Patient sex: F
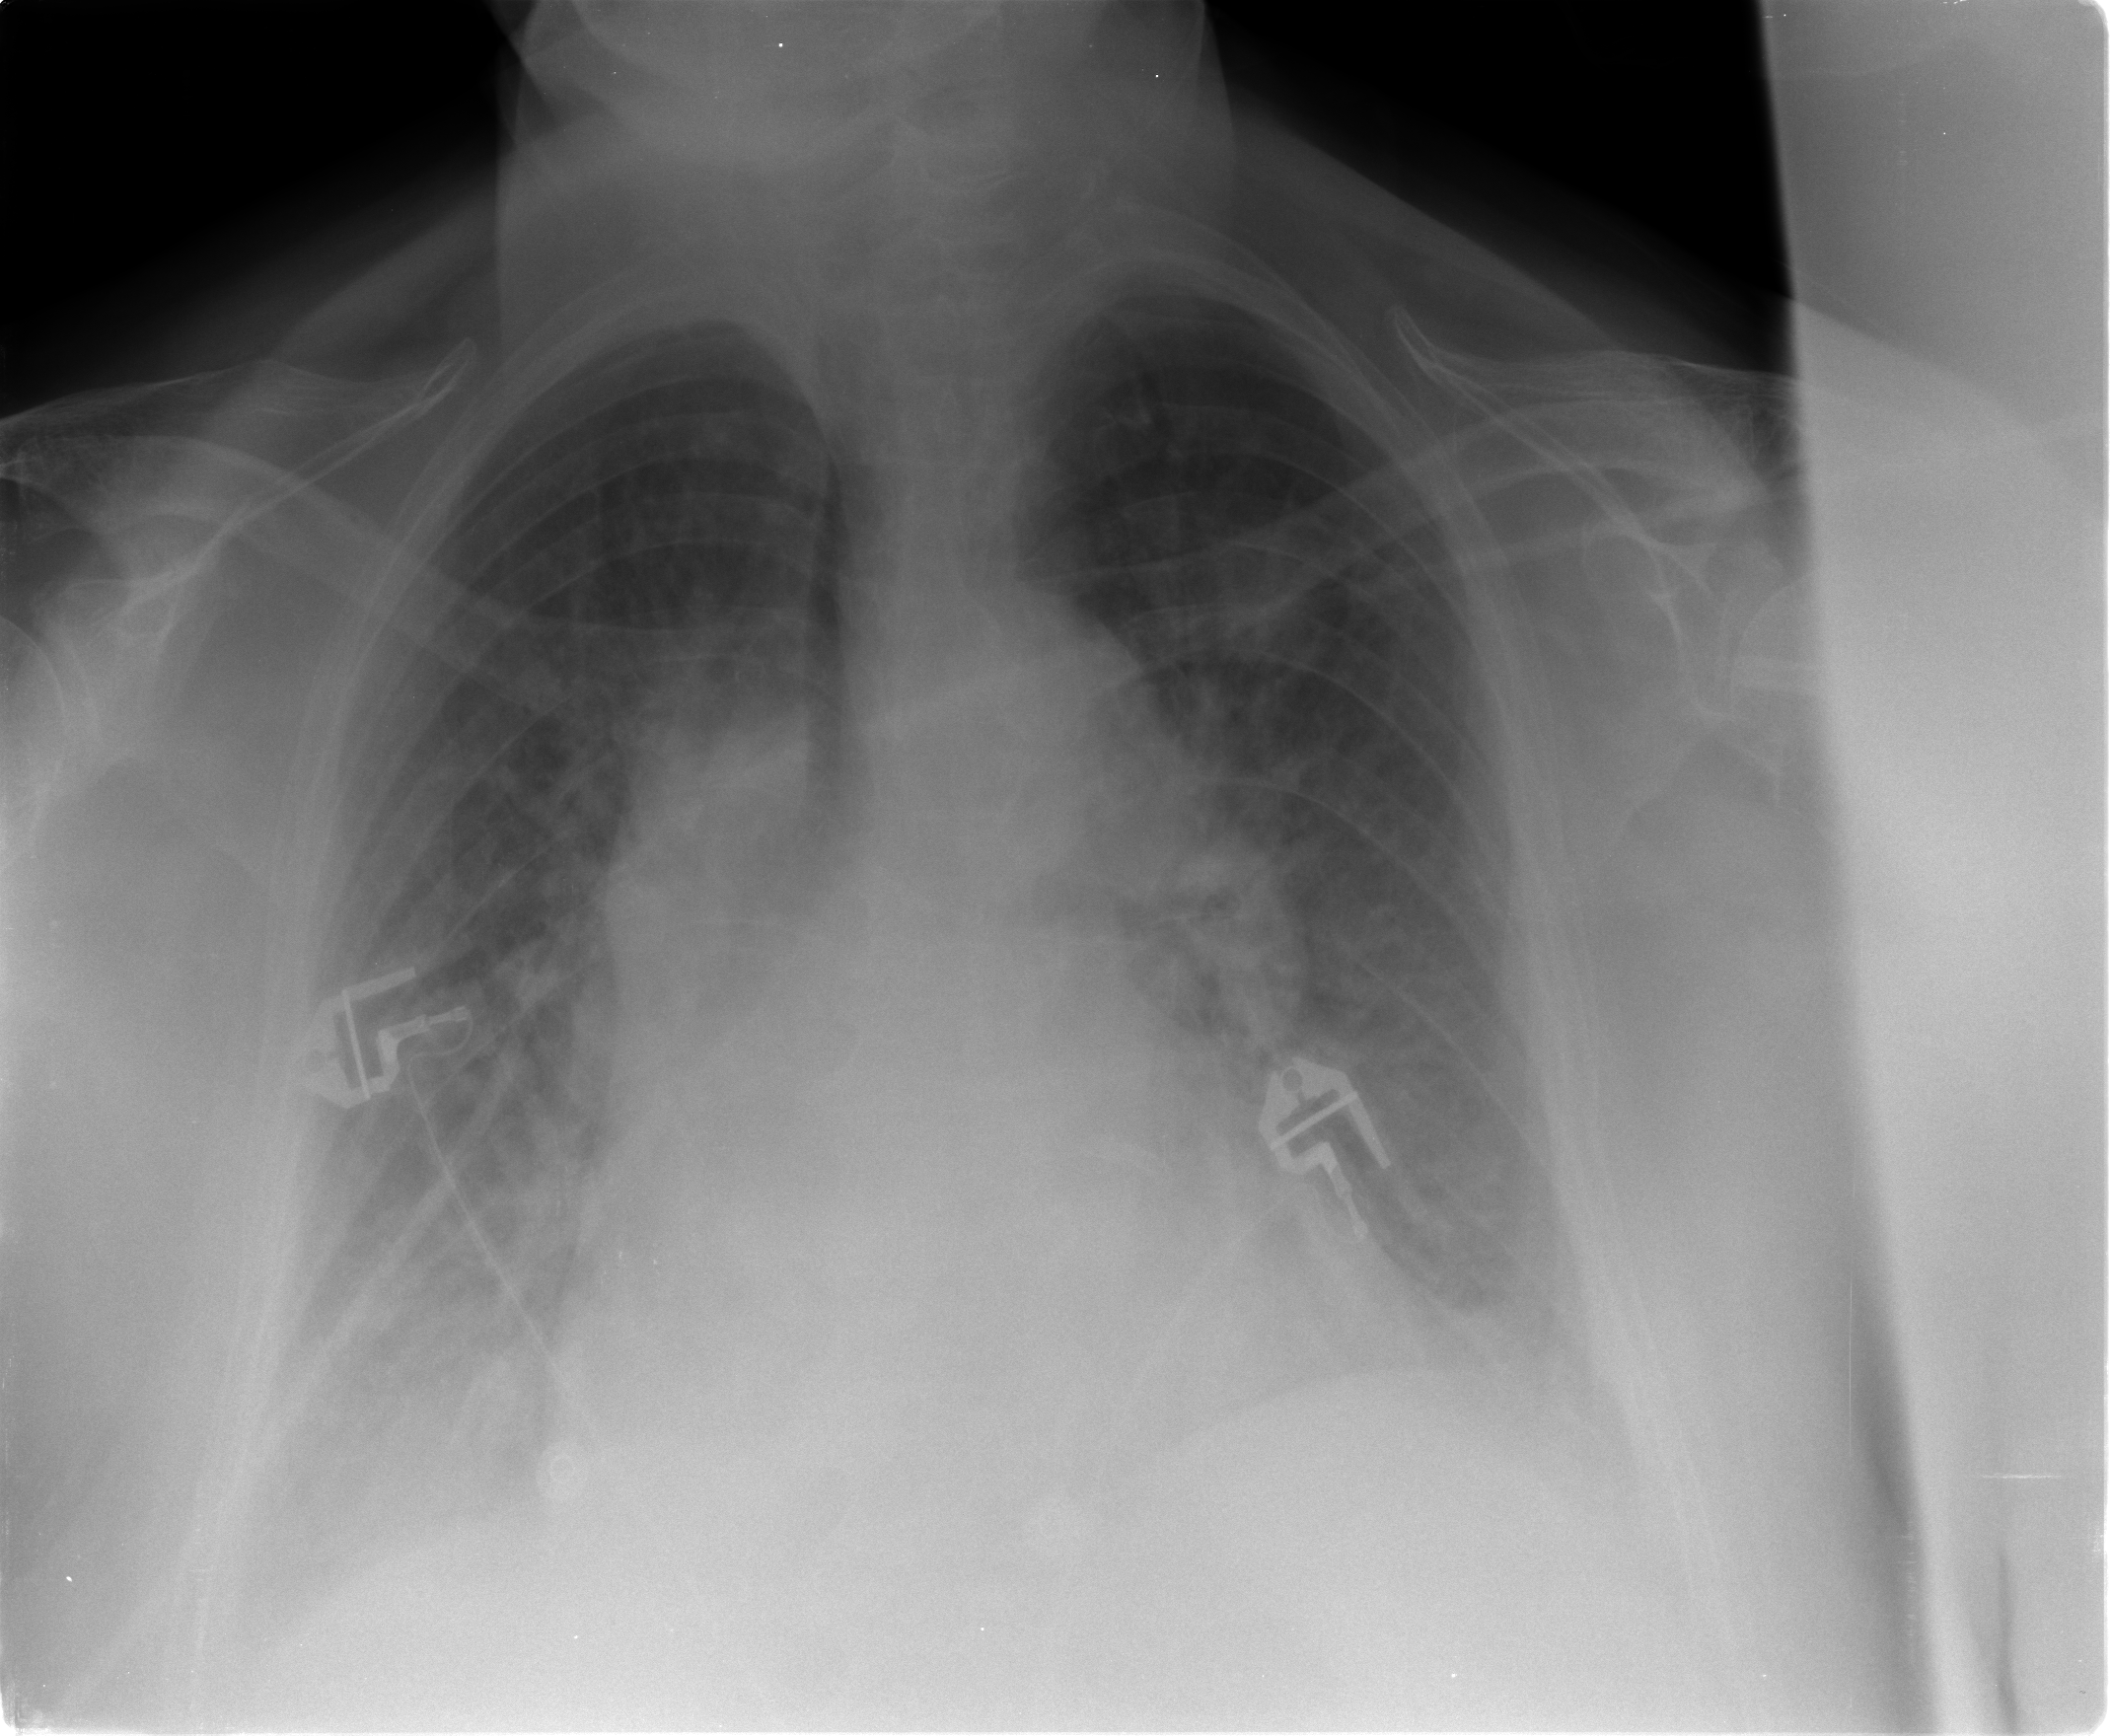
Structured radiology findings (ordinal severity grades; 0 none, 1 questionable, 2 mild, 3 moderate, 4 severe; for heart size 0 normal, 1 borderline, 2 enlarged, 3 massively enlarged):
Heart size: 2
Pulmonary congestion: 3
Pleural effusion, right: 2
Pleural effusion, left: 2
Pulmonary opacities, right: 2
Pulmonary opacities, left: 2
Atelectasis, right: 2
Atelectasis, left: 2